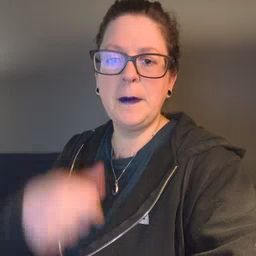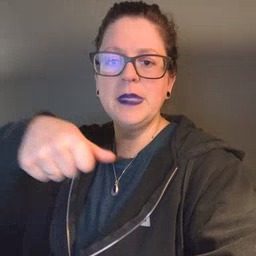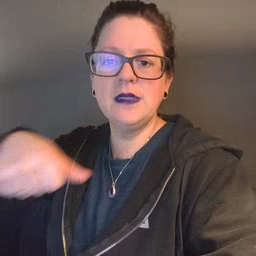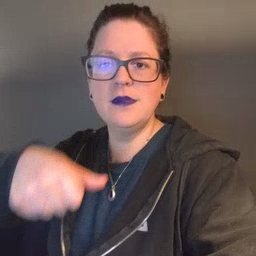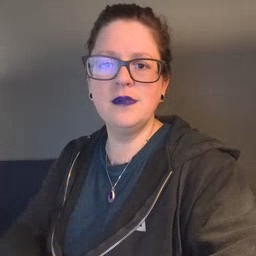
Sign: puzzle